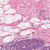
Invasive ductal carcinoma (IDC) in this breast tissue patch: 0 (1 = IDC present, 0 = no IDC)